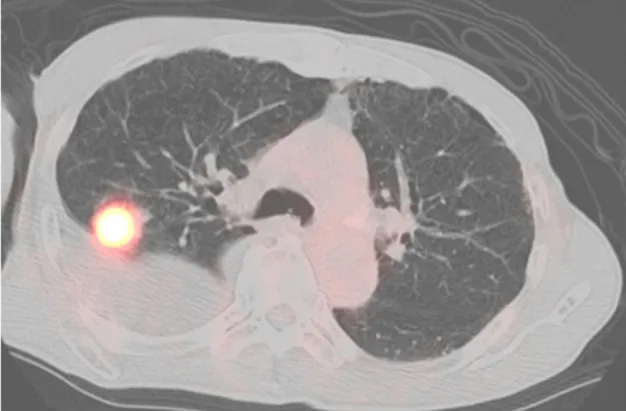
PET-CT scan showing no FDG uptake in the pleura.
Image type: radiology (pet)